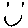
Label: smiley face